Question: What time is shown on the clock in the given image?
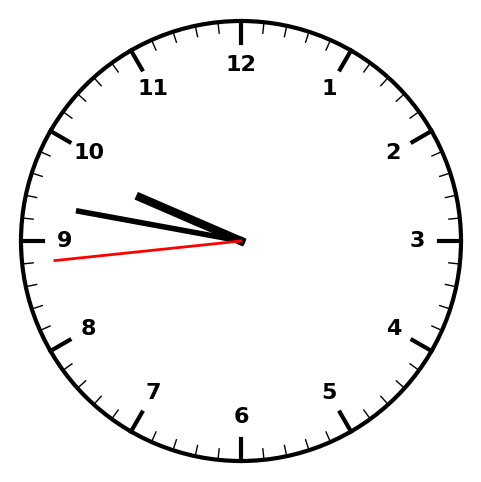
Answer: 09:46:44